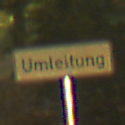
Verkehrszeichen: Umleitungsankuendigung
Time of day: SunriseSunset
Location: Outdoor (Nature)
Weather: PartlyCloudy
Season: NotSpecified
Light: Natural